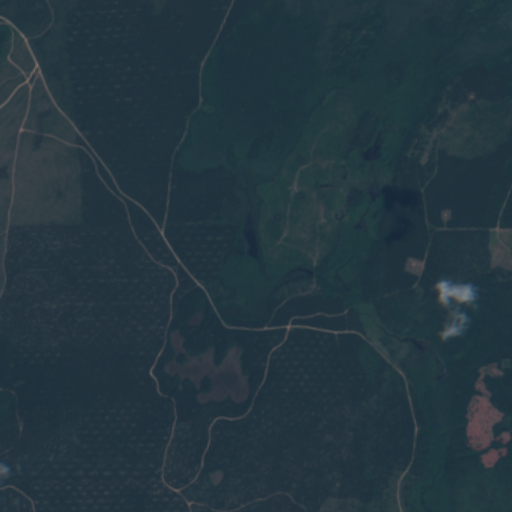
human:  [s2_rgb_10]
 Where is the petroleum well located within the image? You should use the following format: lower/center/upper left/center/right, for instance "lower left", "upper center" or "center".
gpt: The petroleum well is located in the center right of the image.
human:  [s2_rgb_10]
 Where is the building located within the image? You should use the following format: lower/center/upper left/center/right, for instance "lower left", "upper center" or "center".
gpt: The building is located in the upper right of the image.
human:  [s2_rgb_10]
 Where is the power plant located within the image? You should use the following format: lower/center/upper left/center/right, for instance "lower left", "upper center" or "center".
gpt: There is no power plant in the image.